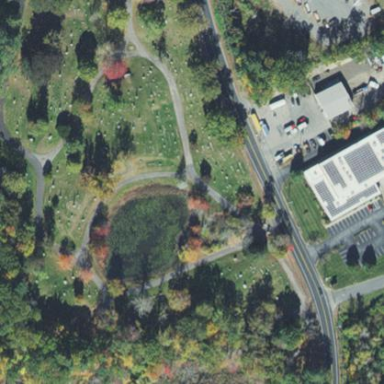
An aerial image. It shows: Historic cemetery area classified under land use. It is grave yard and also holds historic significance.